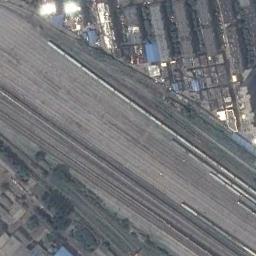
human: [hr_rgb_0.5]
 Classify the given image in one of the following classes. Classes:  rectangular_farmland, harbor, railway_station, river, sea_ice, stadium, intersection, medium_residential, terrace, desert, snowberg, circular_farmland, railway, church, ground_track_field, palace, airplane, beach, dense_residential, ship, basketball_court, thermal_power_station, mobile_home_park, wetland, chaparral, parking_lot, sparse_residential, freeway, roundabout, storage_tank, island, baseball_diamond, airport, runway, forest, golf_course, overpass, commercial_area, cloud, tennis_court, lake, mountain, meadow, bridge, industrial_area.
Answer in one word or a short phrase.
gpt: railway